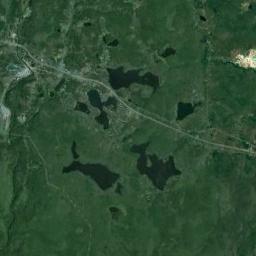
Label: lake